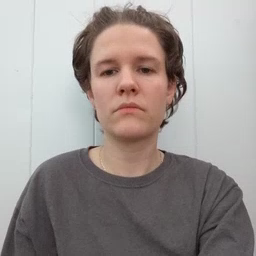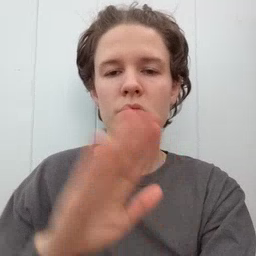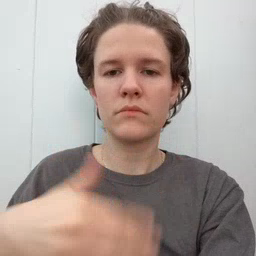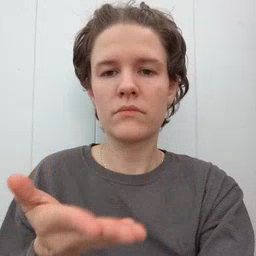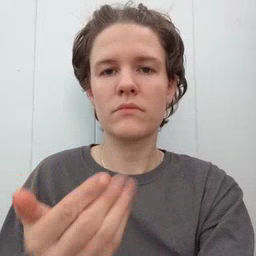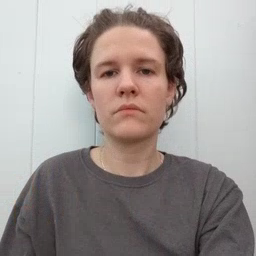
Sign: all